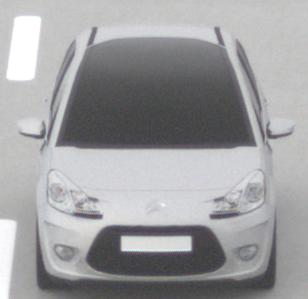
Make: Citroen
Model: C3 1.1
Detailed model: C3 (II)
Model produced from: 2010/01
Model produced until: 2012/03
Doors: 5
Color: white
Road condition: dry road
Daytime: morning or afternoon
Contrast: low contrast